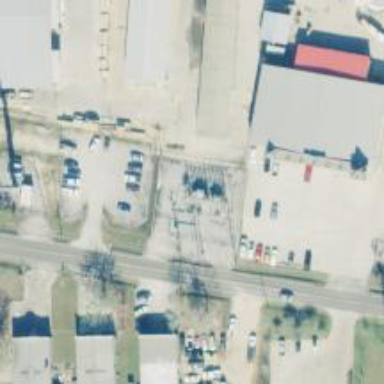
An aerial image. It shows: Power pole.